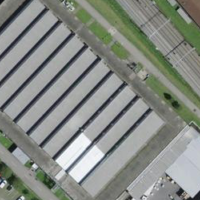
EUNIS habitat code: 54
Species observed at this site:
Mercurialis perennis